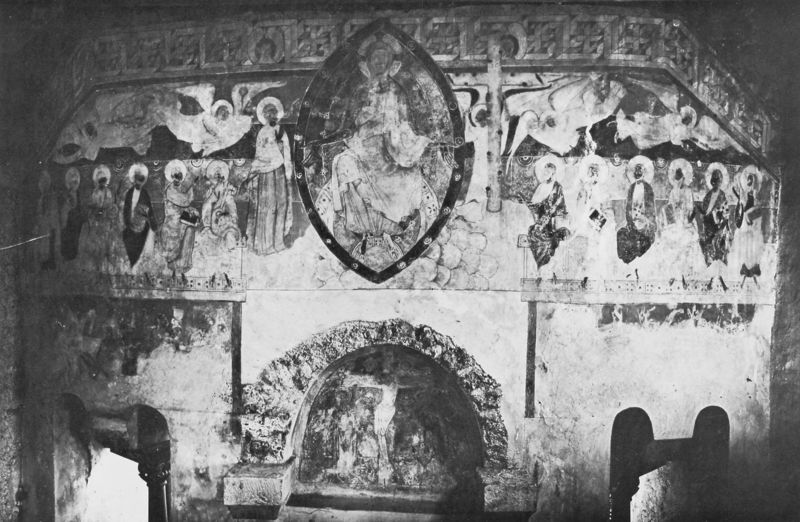
Titel: Reichenau-Oberzell, Stiftskirche
Standort: Reichenau-Oberzell (EU - D - BW - Bodenseegebiet)
Schlagwörter: gemälde, gott, weiß, schwarz, alt, gericht, historie, innenraum, kirche, kamin, ofen, oval, engel, bogen, mauer, wandmalerei, foto, nische, kreuz, religion, altar, heiligenschein, christus, jesus, mittelalter, romanik, grotte, kapelle, heiliger, heilige, schüler, heilig, fresco, christi, mandorla, apostel, weltenrichter, kreizigung, malzeit, raomanik, jesus schüler